Question: Qt Creator has an autocomplete/intellisense feature, but it matches only identifiers that strictly start with what you have typed:
For example, if I have a member called 'ui->label_4', and I start typing 'ui->label', it would get listed, but if I try typing 'ui->_4' or 'ui->l_4', it would not, because even though '_4' is part of the identifier, it does not start with it.
Example:

Is there a way to enable mid-string matching in Qt Creator autocomplete? I looked everywhere in the options but I couldn't find anything.
My current version is Qt Creator 2.8.1
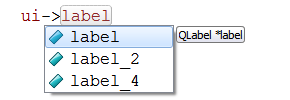
Answer: I'm getting the mid-string matching behavior by default in Qt Creator 3.0. I don't recall ever seeing that behavior in prior versions of Qt Creator.